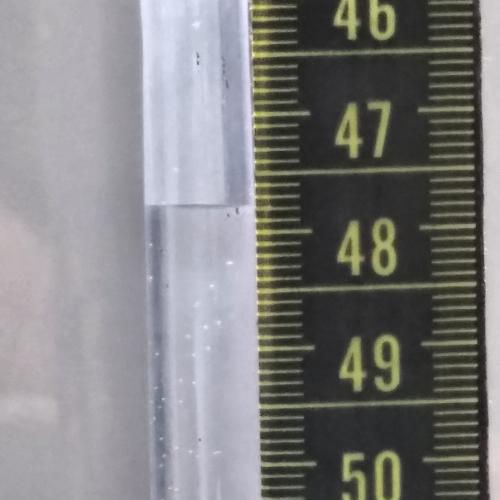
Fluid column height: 47.8 cm